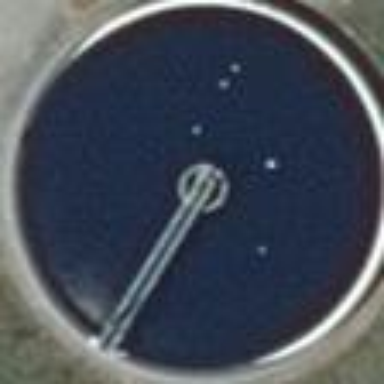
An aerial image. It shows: Image of wastewater.